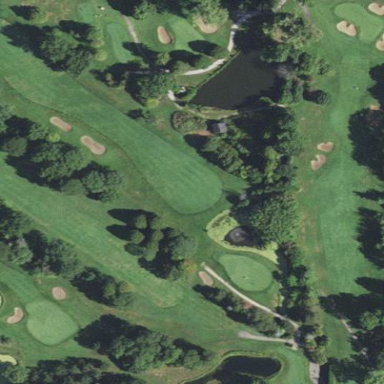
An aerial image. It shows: Golf fairway surrounded by grass.